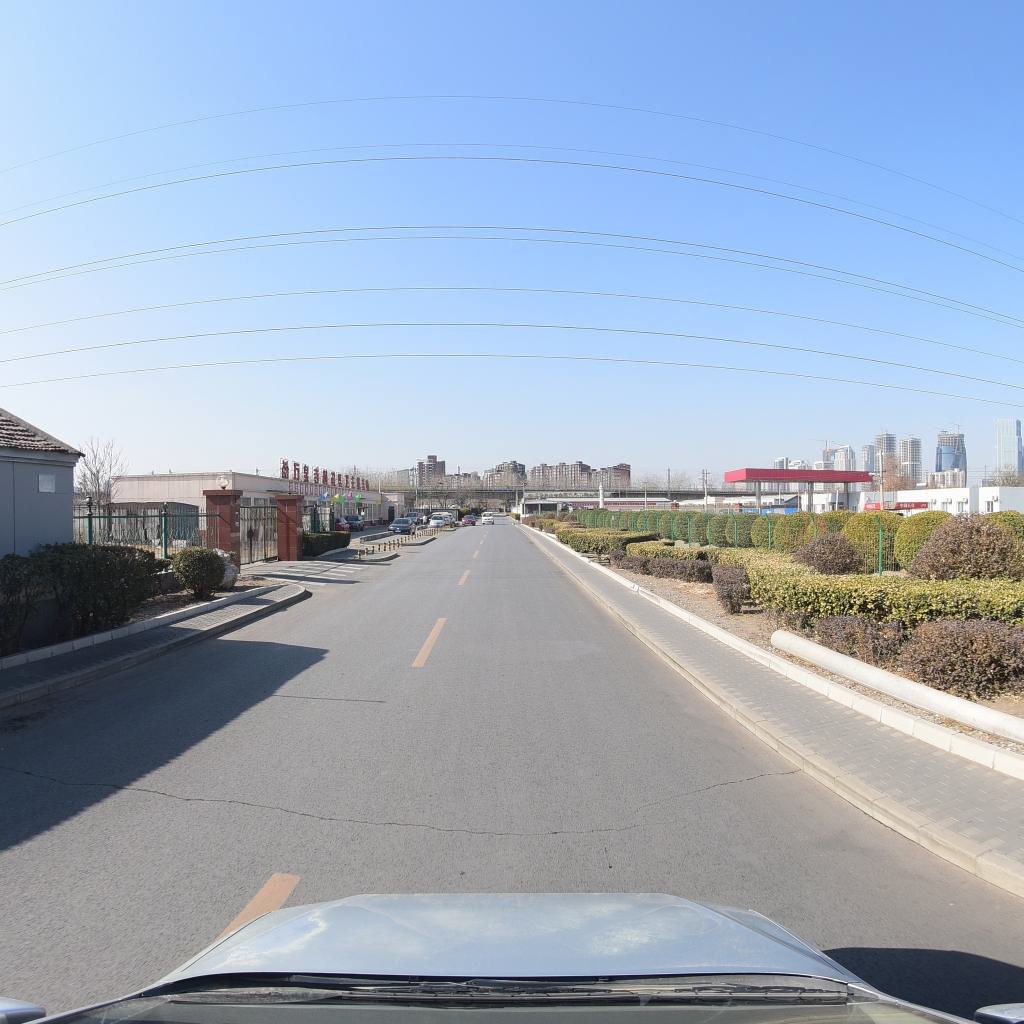
Region: Fengtai
Road damage annotations: transverse crack, transverse crack, transverse crack